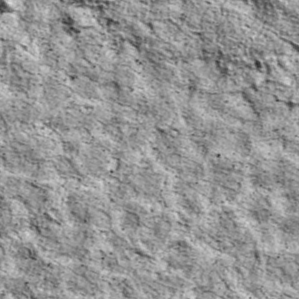
Label: non_frost